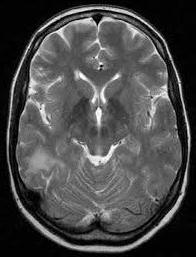
Label: notumor